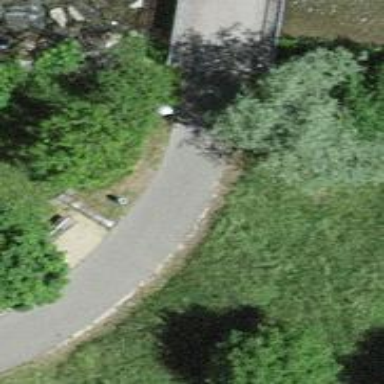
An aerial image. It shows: Cycleway.